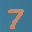
Label: 7